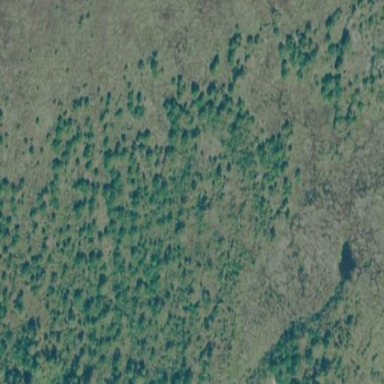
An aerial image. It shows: Evergreen needle-leaved woodland.